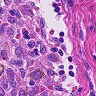
Metastatic tissue present: no